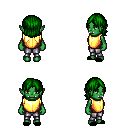
a pixel art fantasy rpg character, female body template, orc, green skin, gold chest armor, metal pants, green long bangs hairstyle, black slippers, four views (front, back, left, right), 2x2 character sprite sheet, small pixel art, hard edges, no anti-aliasing